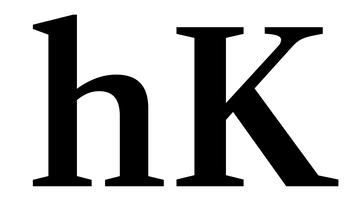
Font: LibreCaslonText_SemiBold